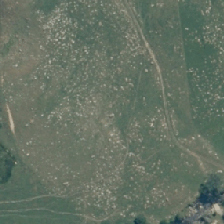
Land cover: low_producing_grassland